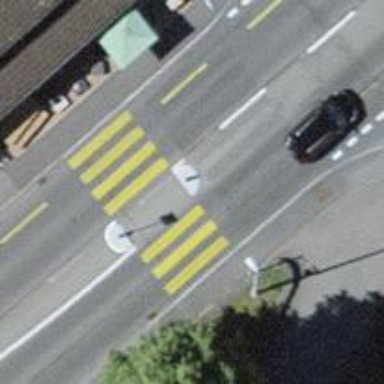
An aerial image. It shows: Primary highway with dedicated cycle lane and trolley wires.